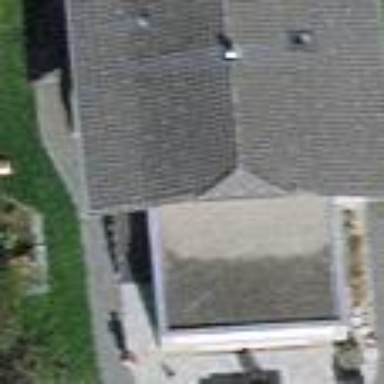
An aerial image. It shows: Building with tiled roof.